Aerial crown-view tile of a tropical tree (Barro Colorado Island, Panama), acquired 20250616:
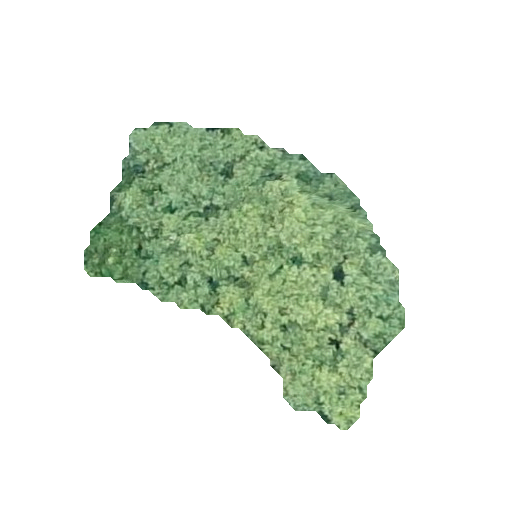
Species: Apeiba tibourbou
GBIF accepted scientific name: Apeiba tibourbou
Crown area: 80.45 m²